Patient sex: F
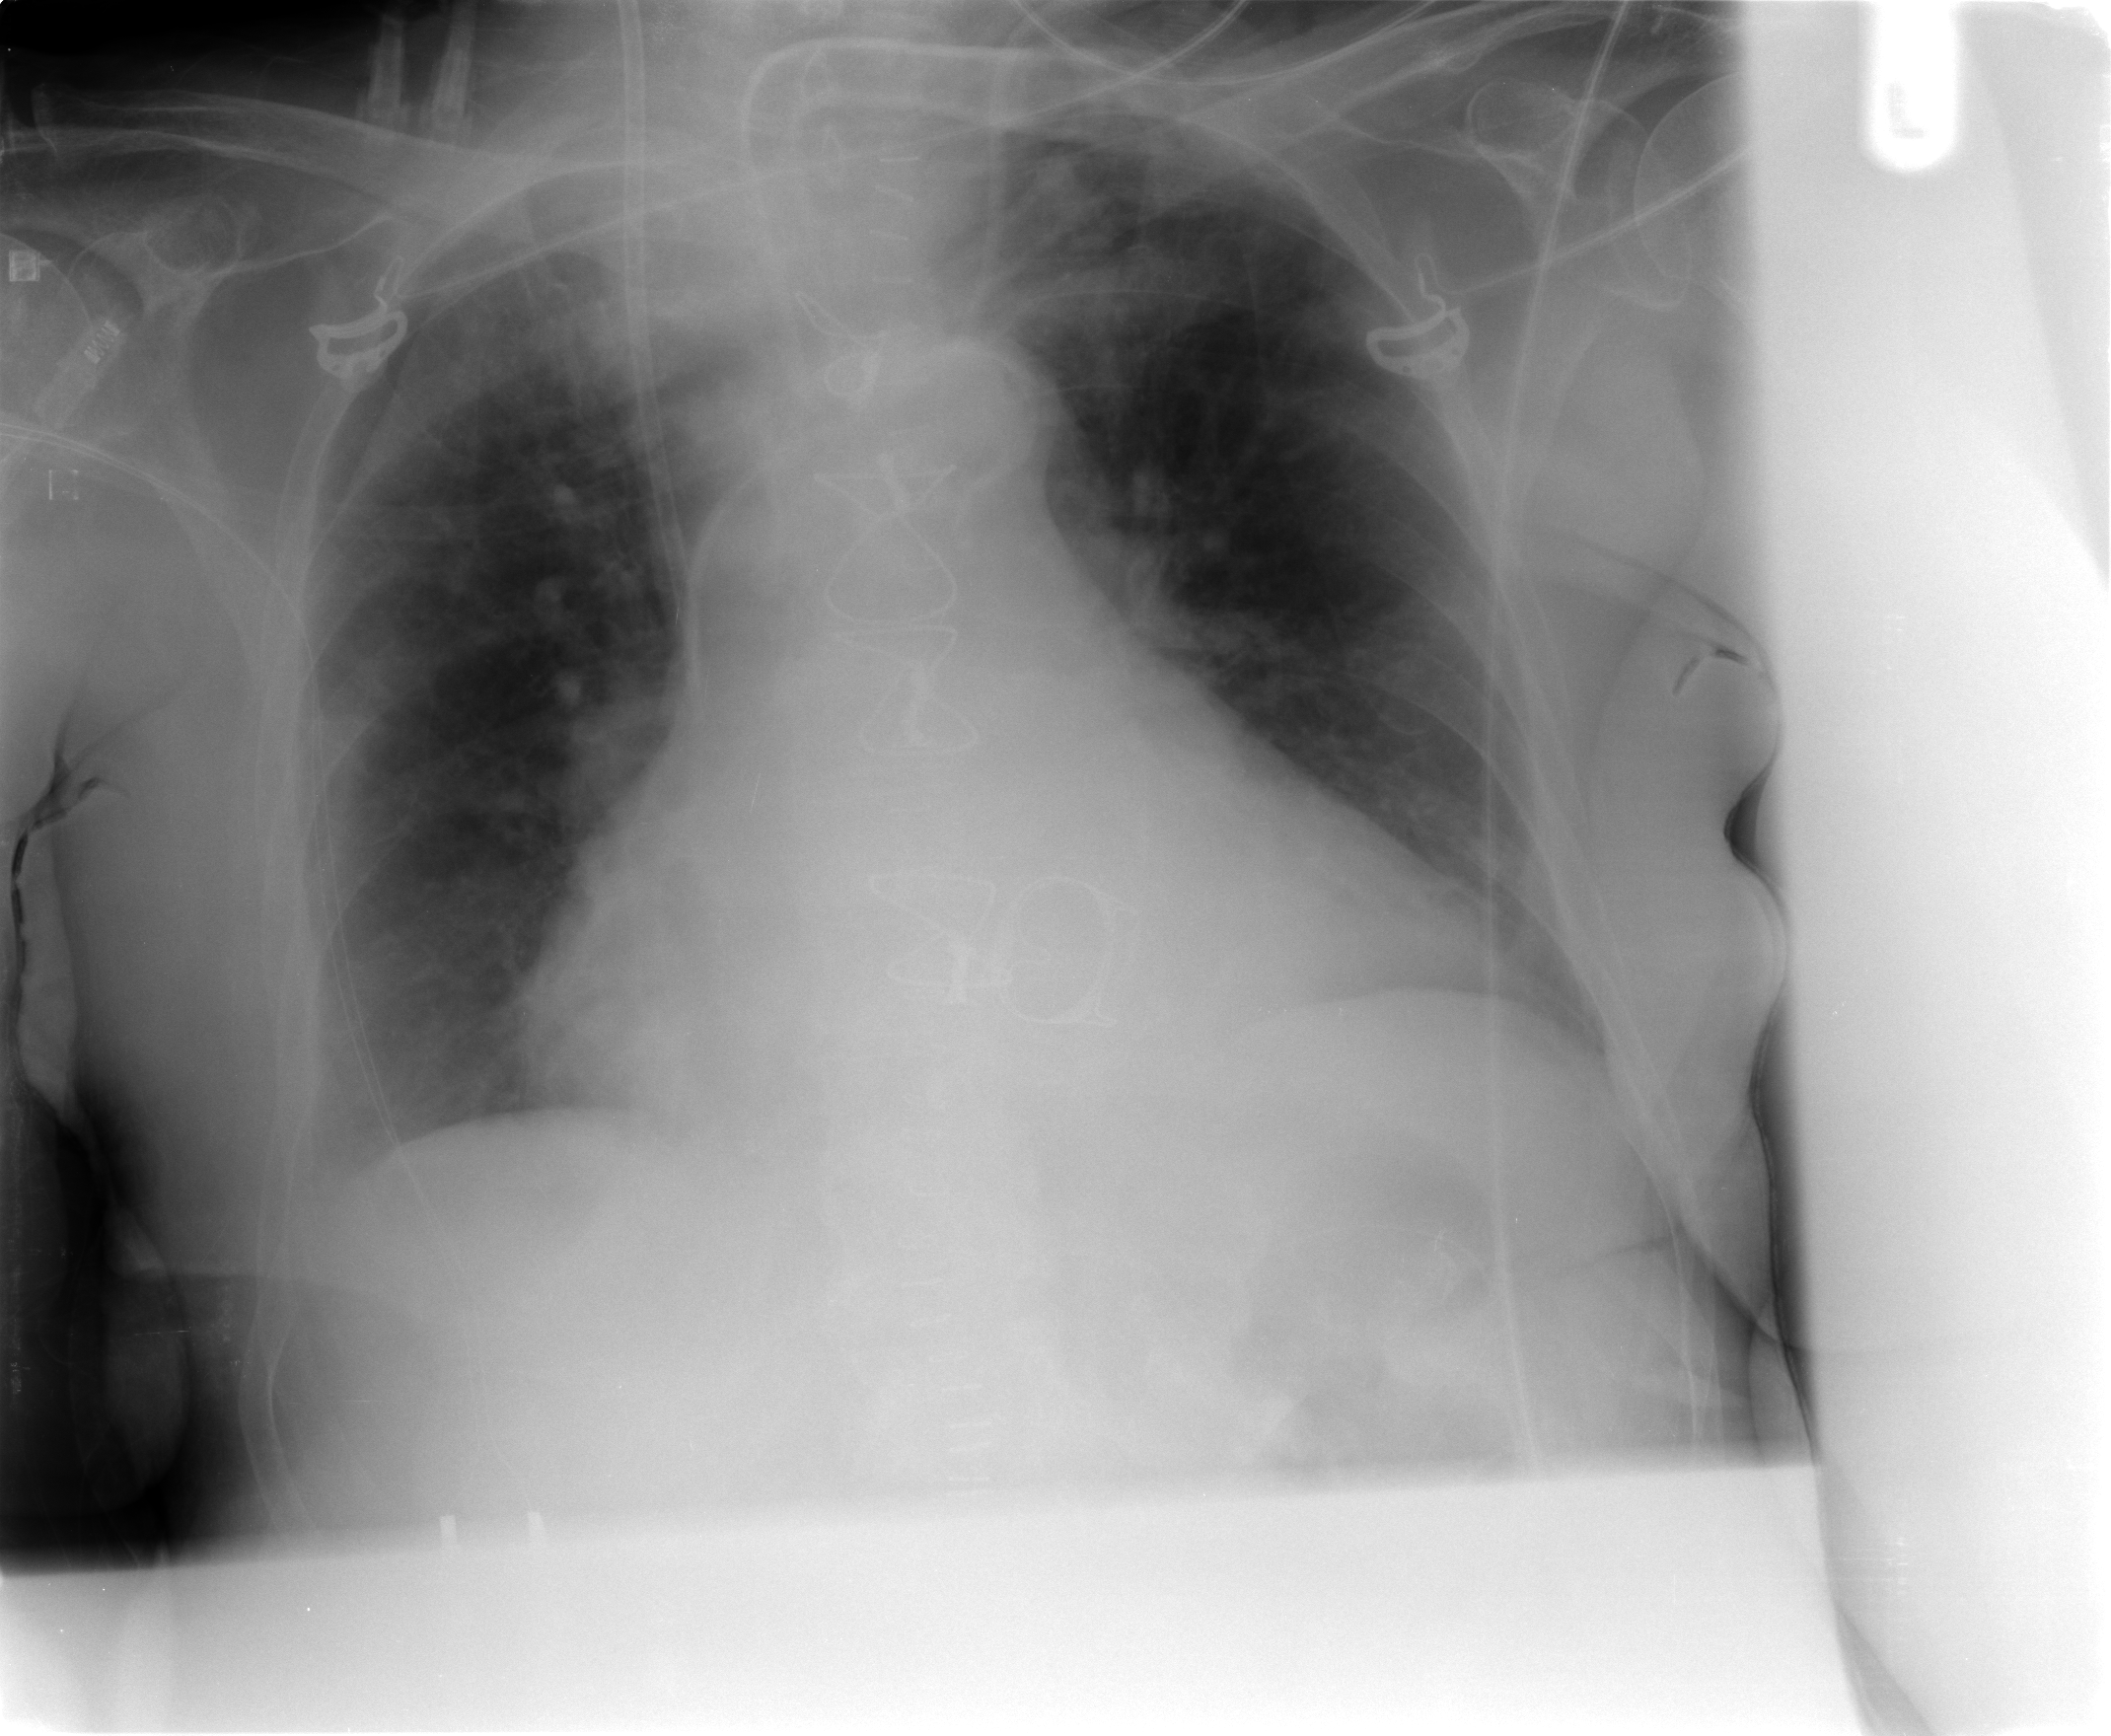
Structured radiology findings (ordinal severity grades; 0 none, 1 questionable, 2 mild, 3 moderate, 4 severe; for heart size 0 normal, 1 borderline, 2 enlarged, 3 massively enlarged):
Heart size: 2
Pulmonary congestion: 0
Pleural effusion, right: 2
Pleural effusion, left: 0
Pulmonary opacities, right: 0
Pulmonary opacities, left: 0
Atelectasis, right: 0
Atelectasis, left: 0